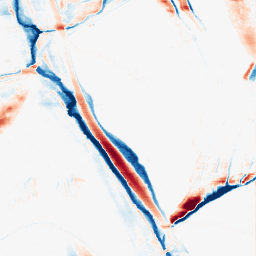
Category: morphological
Decomposition family: morphological_ellipse
Decomposition parameters: operation: average
width: 5
height: 30
Upsampling method: sinc_hamming
Upsampling parameters: scale: 4
kernel_size: 16
Upsampling scale: 4